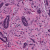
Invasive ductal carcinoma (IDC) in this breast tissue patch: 1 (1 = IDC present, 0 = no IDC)